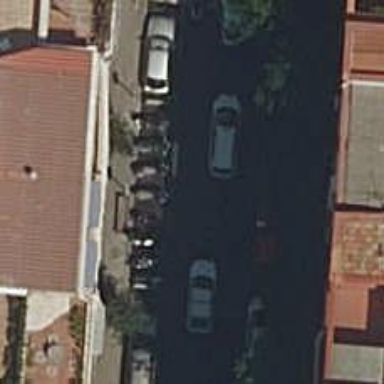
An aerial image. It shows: Motorcycle parking facility.